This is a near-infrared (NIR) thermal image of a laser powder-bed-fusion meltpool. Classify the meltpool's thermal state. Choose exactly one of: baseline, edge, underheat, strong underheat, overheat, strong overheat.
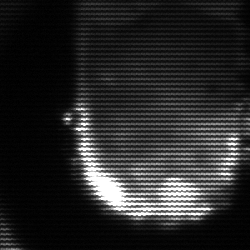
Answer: baseline